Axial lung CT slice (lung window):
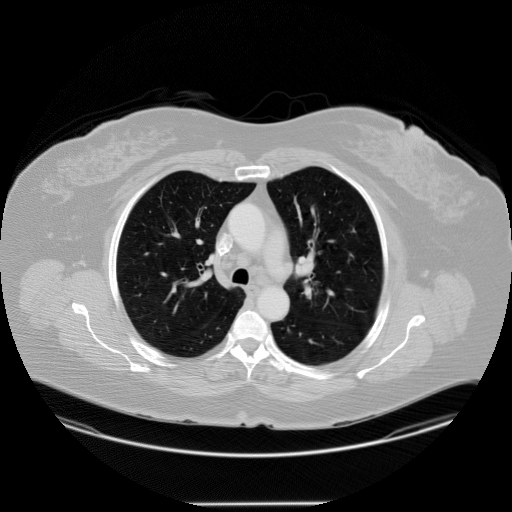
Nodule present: no